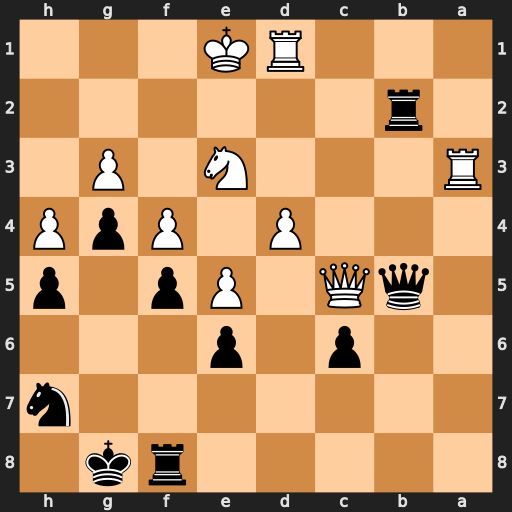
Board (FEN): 5rk1/7n/2p1p3/1qQ1Pp1p/3P1PpP/R3N1P1/1r6/3RK3
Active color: b
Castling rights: -
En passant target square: -
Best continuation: Qe2#